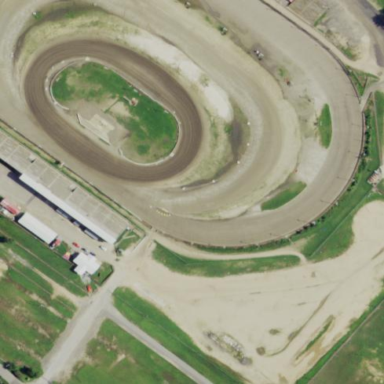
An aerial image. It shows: Raceway for motor sports.